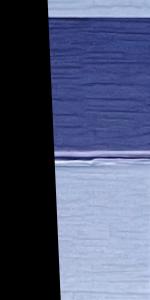
Label: Empty